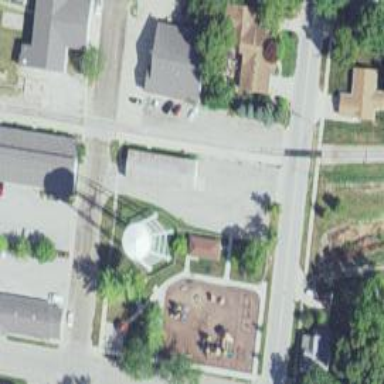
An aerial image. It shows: Water tower that is man-made.